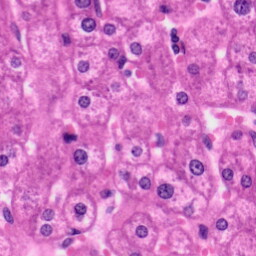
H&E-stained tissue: Liver